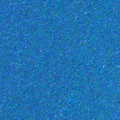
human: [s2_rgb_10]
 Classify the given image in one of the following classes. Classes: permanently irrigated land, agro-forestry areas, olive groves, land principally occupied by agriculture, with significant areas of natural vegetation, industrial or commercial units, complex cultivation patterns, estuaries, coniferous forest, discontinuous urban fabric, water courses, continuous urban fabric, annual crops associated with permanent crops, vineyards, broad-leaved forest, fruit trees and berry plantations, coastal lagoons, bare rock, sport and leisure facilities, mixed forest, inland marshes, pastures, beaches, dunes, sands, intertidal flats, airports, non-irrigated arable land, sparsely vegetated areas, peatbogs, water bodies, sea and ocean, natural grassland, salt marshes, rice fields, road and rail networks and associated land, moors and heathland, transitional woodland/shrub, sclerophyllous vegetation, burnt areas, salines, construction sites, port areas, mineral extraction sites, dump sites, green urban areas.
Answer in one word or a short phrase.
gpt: sea and ocean